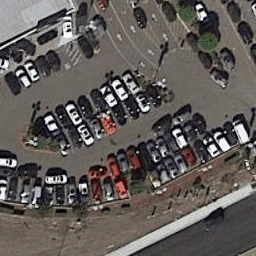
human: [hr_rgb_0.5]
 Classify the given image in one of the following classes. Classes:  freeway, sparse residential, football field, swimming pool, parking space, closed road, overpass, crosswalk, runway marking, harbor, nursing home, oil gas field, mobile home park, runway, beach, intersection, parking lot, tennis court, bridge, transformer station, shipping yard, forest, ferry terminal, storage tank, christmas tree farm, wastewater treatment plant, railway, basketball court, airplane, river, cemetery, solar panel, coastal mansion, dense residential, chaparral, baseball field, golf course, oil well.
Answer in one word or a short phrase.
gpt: parking lot